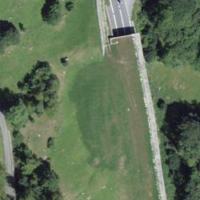
EUNIS habitat code: 24
Species observed at this site:
Melanargia galathea
Erebia melampus
Erebia alberganus